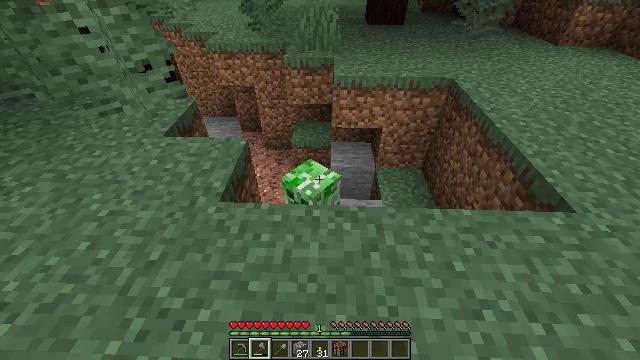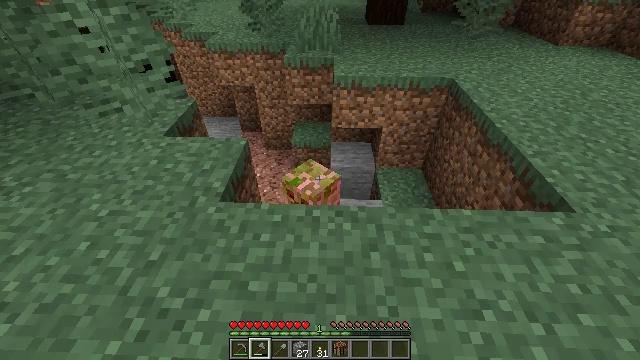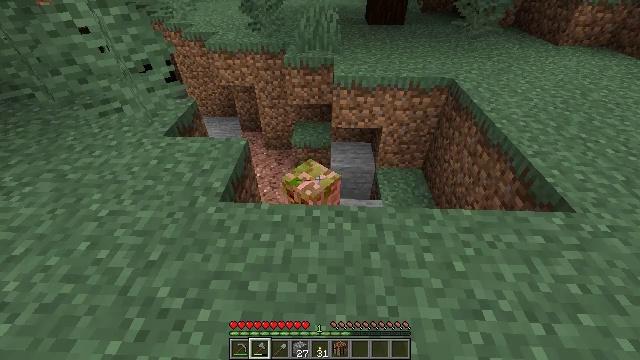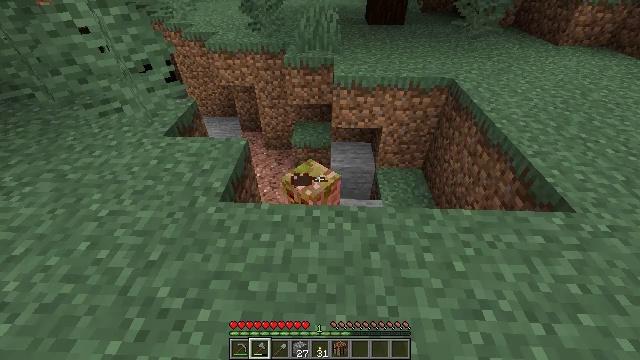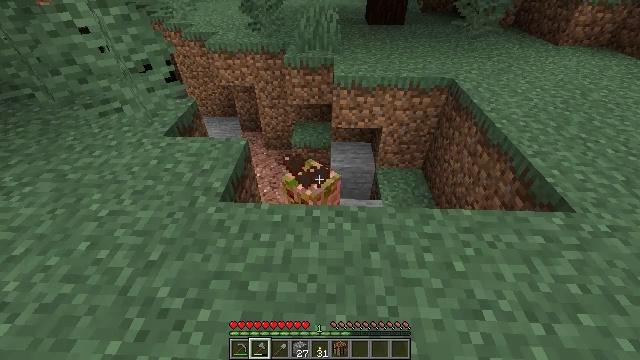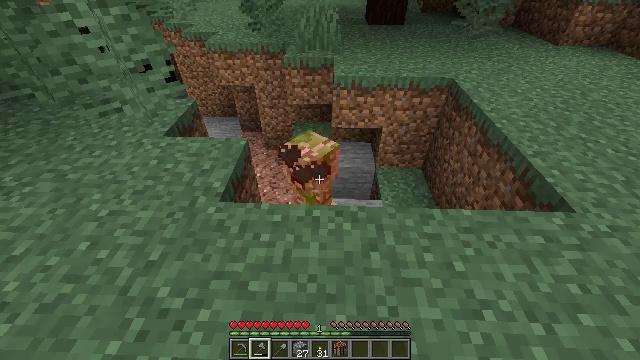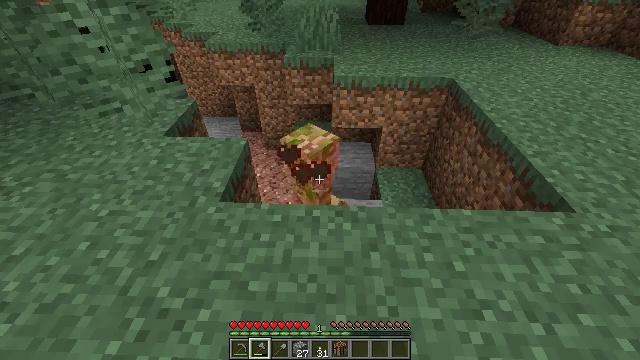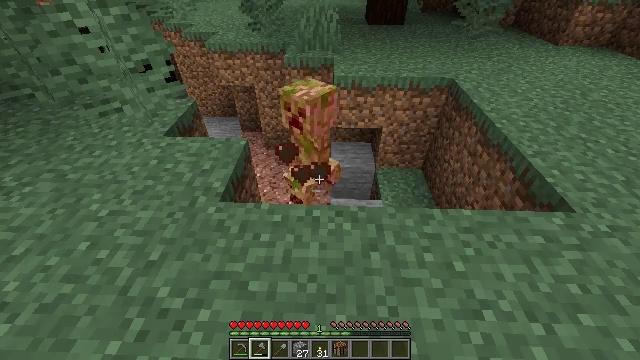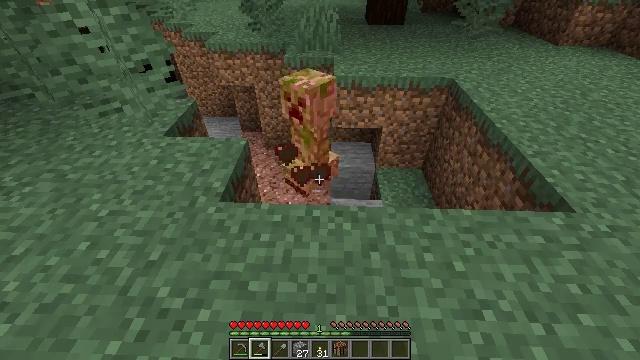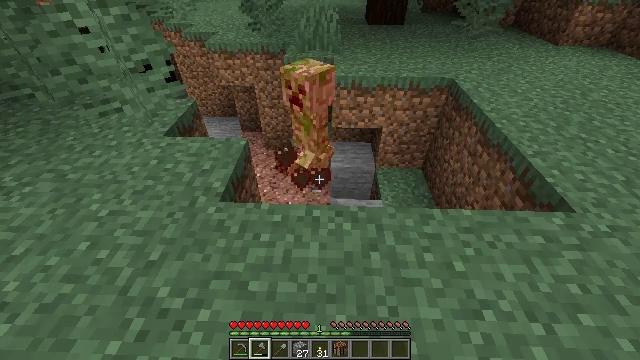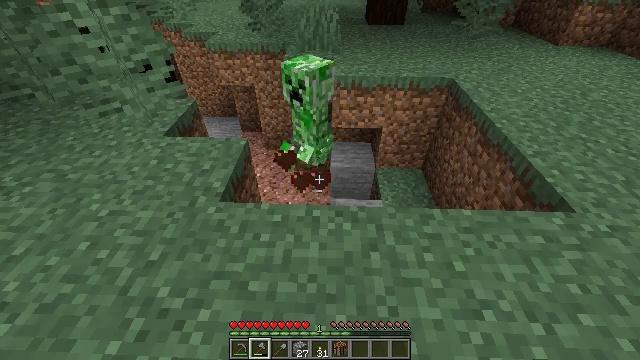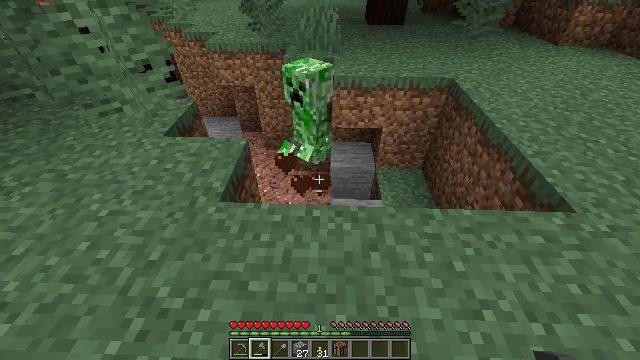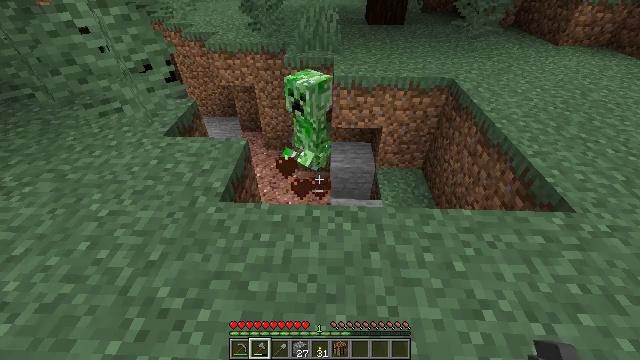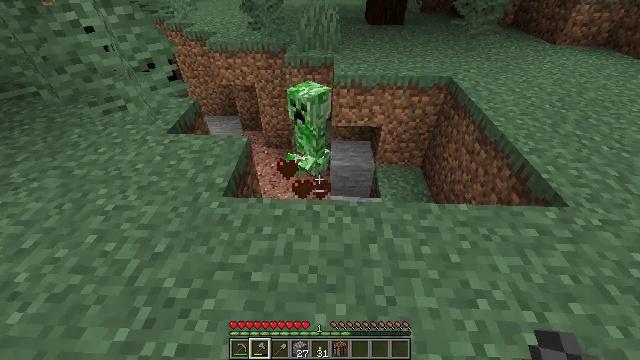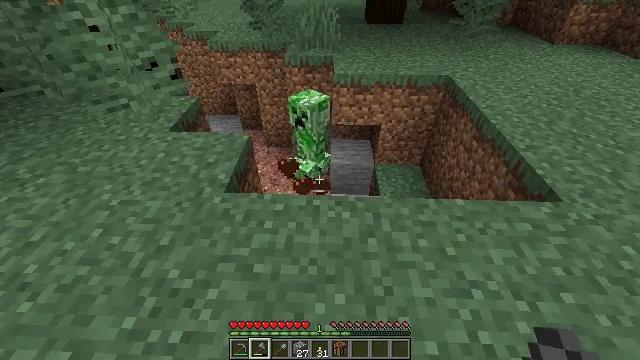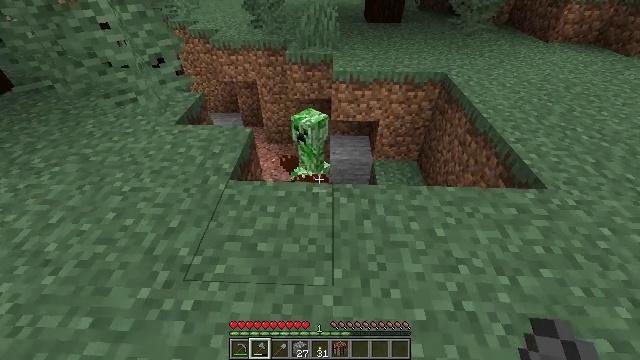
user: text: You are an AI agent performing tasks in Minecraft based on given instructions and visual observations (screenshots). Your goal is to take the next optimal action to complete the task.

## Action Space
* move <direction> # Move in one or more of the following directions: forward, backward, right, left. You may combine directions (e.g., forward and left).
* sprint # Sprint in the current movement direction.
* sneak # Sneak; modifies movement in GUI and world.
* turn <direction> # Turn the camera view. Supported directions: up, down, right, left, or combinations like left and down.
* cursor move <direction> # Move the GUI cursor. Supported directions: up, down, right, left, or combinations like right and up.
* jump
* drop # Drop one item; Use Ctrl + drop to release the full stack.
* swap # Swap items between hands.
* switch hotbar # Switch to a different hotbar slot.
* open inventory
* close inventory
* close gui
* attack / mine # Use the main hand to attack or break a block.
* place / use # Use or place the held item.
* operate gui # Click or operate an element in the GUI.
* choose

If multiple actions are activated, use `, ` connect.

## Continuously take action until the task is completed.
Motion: motion action
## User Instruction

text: Hunt the creeper.
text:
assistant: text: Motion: no_op
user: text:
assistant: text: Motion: no_op
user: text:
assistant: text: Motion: no_op
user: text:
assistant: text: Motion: no_op
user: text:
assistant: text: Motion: no_op
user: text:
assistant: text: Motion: no_op
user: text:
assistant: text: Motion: no_op
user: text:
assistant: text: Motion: no_op
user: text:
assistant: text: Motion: no_op
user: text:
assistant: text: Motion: no_op
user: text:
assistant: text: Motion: no_op
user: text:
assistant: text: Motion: no_op
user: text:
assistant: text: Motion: move back
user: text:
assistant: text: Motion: move back
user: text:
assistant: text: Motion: move back
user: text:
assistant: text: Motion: move back
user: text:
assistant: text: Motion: move back
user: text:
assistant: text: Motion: move back
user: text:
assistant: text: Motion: move back
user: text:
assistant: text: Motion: no_op
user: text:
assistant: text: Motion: no_op
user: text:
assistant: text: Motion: no_op
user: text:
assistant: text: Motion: no_op
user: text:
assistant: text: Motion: no_op
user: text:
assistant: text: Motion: no_op
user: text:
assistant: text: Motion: no_op
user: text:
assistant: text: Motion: no_op
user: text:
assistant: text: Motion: no_op
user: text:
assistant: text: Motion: no_op
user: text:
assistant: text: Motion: no_op